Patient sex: M
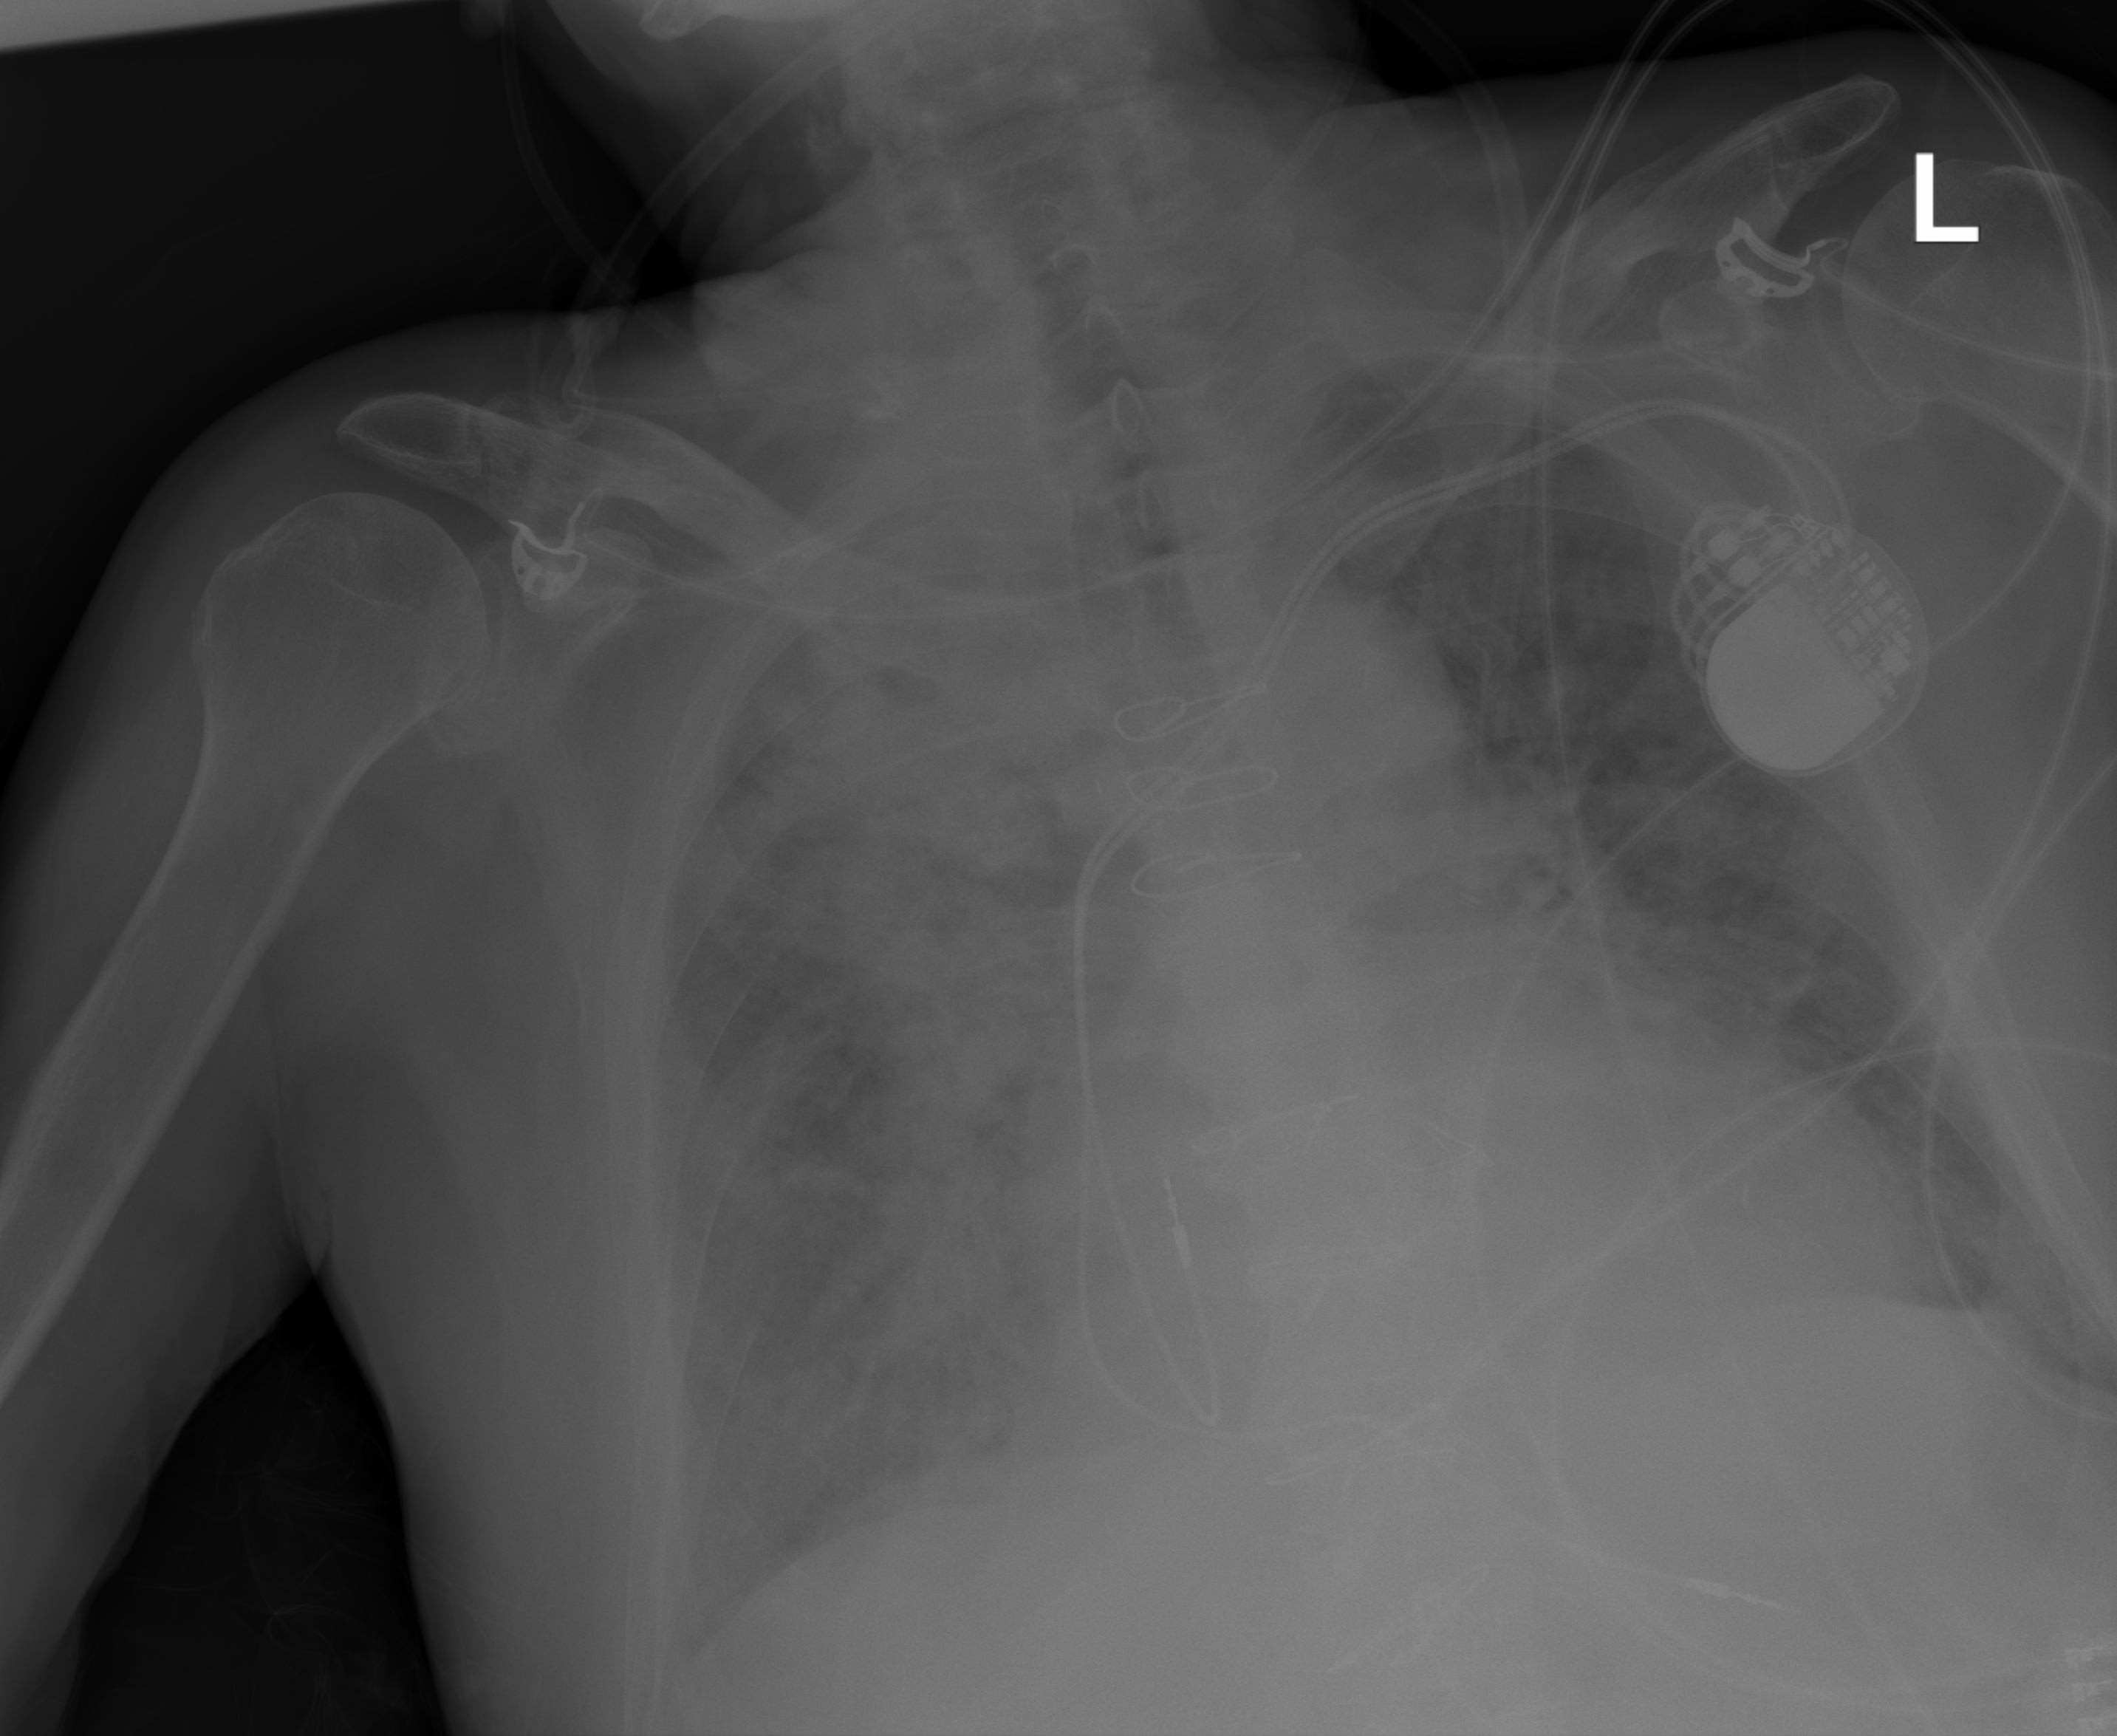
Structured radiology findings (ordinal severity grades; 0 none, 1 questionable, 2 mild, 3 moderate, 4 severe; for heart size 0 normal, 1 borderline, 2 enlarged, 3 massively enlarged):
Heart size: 1
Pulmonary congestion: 0
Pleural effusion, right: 2
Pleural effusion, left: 0
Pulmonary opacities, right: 3
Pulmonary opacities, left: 0
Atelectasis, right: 2
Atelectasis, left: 2